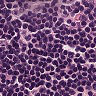
Metastatic tissue present: no